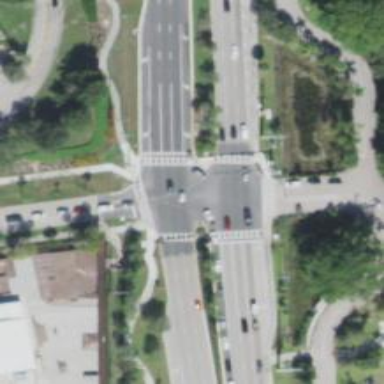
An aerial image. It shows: Traffic island located on footway.